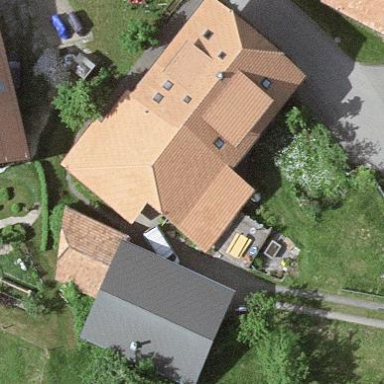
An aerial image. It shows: Residential building.